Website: home-depot
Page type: customer-info-address
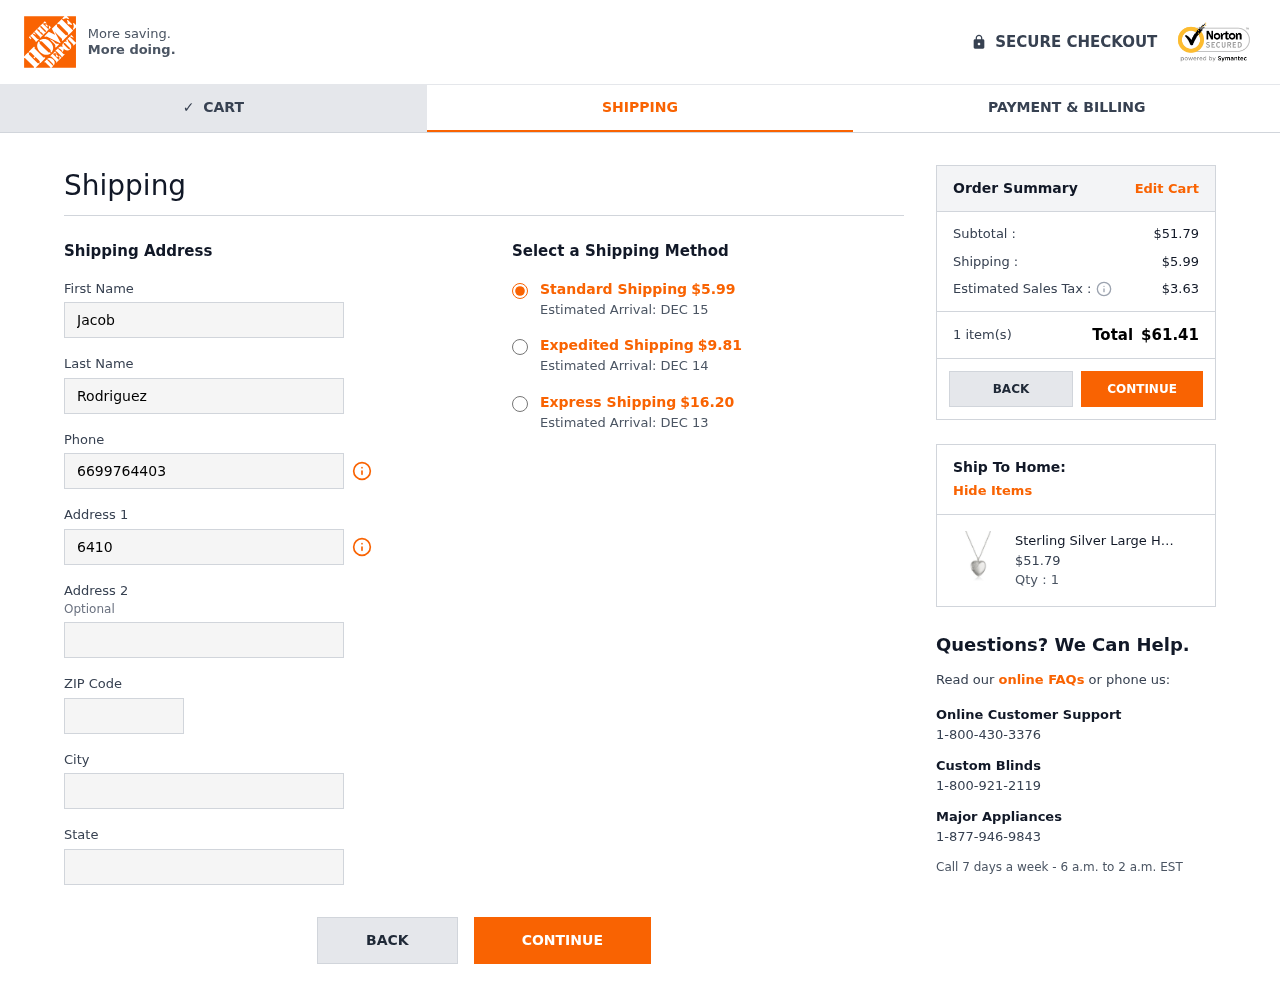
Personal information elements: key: PII_CITY
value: West Nancyville
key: PII_FIRSTNAME
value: Jacob
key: PII_LASTNAME
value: Rodriguez
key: PII_PHONE
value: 6699764403
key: PII_POSTCODE
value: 65398
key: PII_STATE
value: Tennessee
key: PII_STREET
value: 6410 Rodriguez Ferry
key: PII_STREET2
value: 966 Matthew Square Apt. 741
Product elements: key: PRODUCT1_NAME
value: Sterling Silver Large Hand Engraved Floral Heart Pendant with Satin and Polished Finish Locket Neckl
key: PRODUCT1_PRICE
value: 51.79
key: PRODUCT1_QUANTITY
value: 1
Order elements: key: ORDER_SHIPPING_COST
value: $5.99
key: ORDER_DELIVERY_DATE
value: Estimated Arrival: DEC 15
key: ORDER_SHIPPING_COST_EXPEDITED
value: $9.81
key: ORDER_DELIVERY_DATE_EXPEDITED
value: Estimated Arrival: DEC 14
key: ORDER_SHIPPING_COST_EXPRESS
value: $16.20
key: ORDER_DELIVERY_DATE_EXPRESS
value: Estimated Arrival: DEC 13
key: ORDER_SUBTOTAL
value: $51.79
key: ORDER_TAX
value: $3.63
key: ORDER_NUM_ITEMS
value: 1 item(s)
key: ORDER_TOTAL
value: $61.41